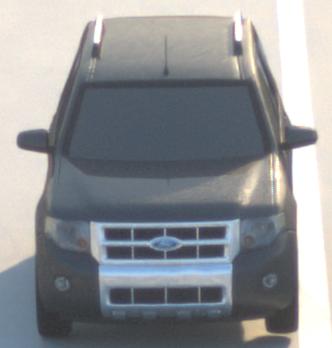
Make: Ford
Model: Escape Hybrid
Detailed model: -
Model produced from: 2004
Model produced until: 2012
Doors: 5
Color: gray
Road condition: dry road
Daytime: sunrise or sunset
Contrast: medium contrast